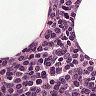
Metastatic tissue present: no